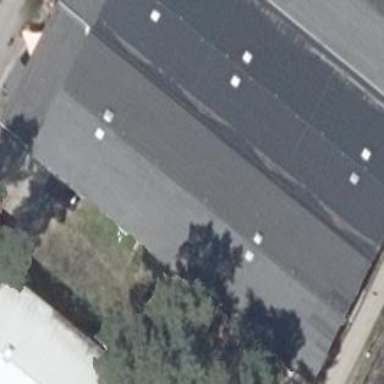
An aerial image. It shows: Commercial building with gabled roof made of tar paper.